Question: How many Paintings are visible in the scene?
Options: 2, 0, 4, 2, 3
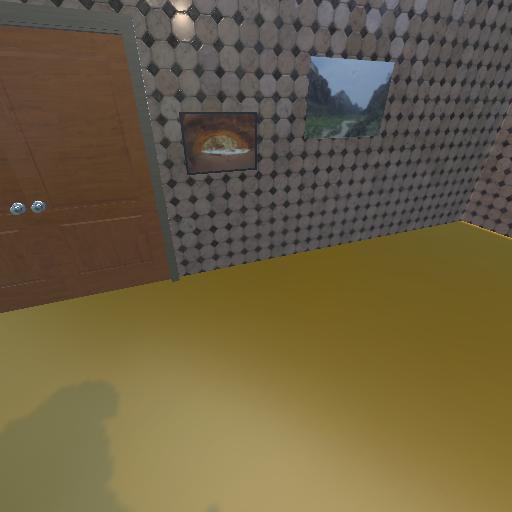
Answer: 2